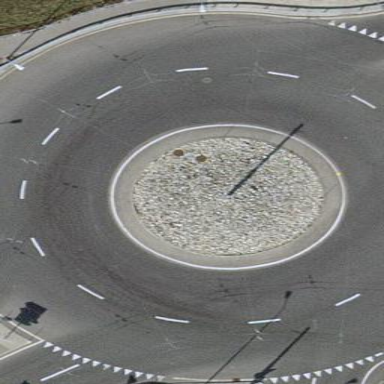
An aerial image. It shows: Roundabout at primary highway.